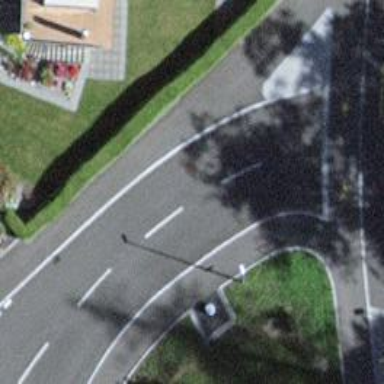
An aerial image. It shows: Sidewalk.